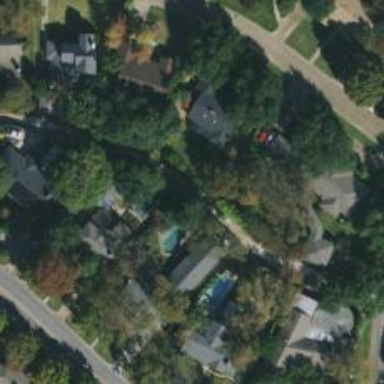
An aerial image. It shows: Alley classified as service road.